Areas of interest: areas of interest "Park and greenspace"
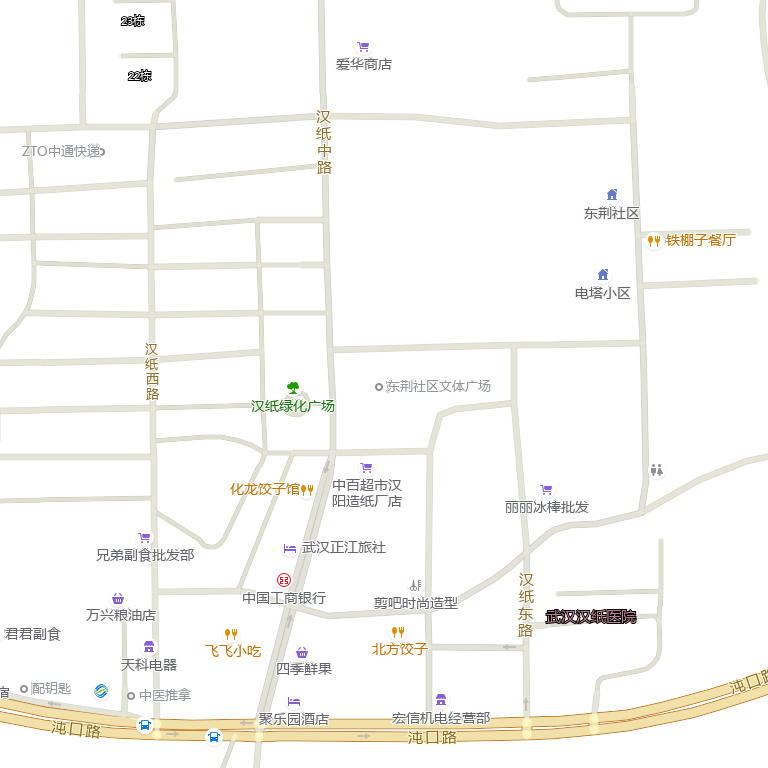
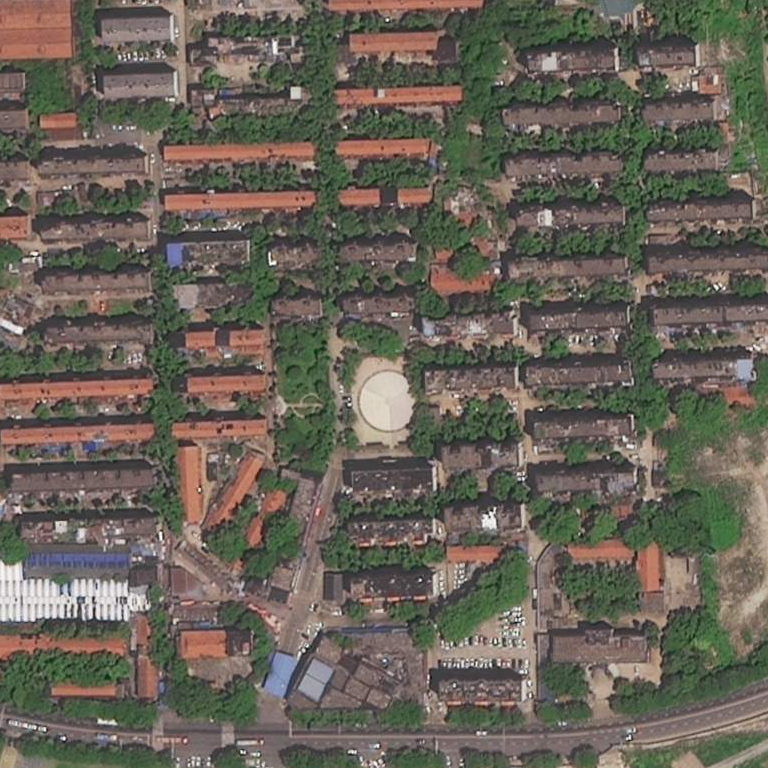